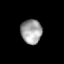
Tissue: lung
Cell type: Epithelial cells
Senescence score: 0.2159
Nuclear area (px): 497
Mean DAPI intensity: 162.602